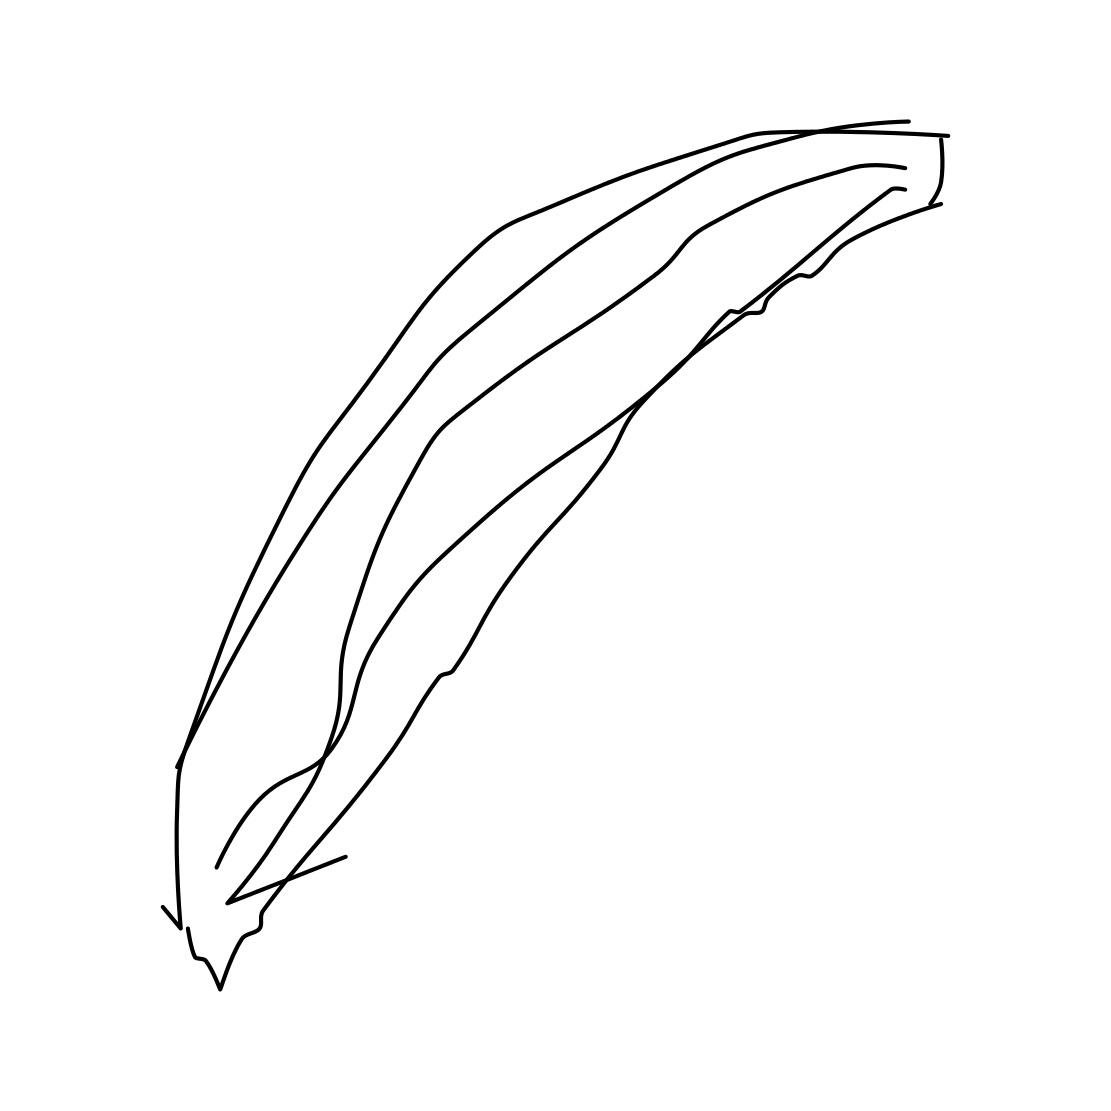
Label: rainbow